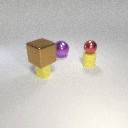
small yellow metal cylinder in front of small yellow rubber cylinder